Aerial crown-view tile of a tropical tree (Barro Colorado Island, Panama), acquired 20240918:
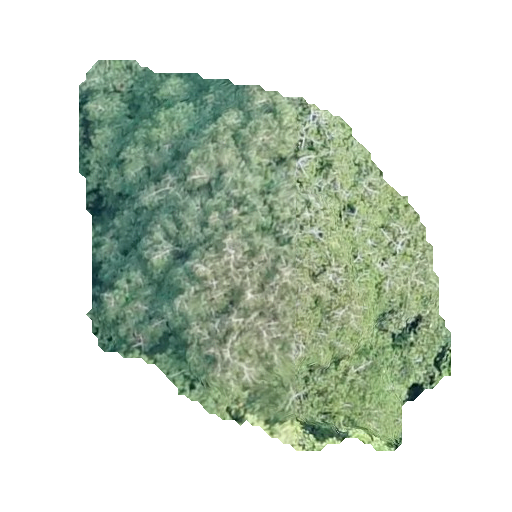
Species: Virola surinamensis
GBIF accepted scientific name: Virola surinamensis
Crown area: 163.674 m²